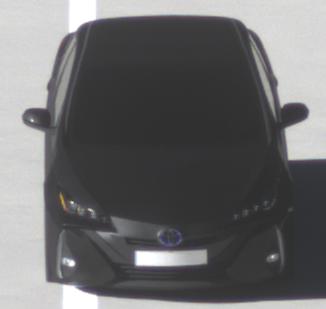
Make: Toyota
Model: Prius 1.8 Plug-In Hybrid
Detailed model: Prius (XW5) Plug-In
Model produced from: 2019/07
Model produced until: 2020/07
Doors: 5
Color: black
Road condition: dry road
Daytime: morning or afternoon
Contrast: high contrast